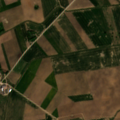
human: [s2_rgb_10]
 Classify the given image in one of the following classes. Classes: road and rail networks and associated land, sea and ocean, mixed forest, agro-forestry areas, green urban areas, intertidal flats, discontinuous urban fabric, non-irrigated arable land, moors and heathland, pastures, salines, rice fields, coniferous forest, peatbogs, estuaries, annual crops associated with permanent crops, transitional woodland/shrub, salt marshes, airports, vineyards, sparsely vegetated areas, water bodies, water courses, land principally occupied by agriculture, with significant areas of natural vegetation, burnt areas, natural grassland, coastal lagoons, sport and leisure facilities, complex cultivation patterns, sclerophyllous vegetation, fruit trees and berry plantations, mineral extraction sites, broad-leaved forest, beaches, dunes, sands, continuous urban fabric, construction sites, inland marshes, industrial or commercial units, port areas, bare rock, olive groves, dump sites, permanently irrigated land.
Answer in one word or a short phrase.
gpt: industrial or commercial units, non-irrigated arable land, complex cultivation patterns